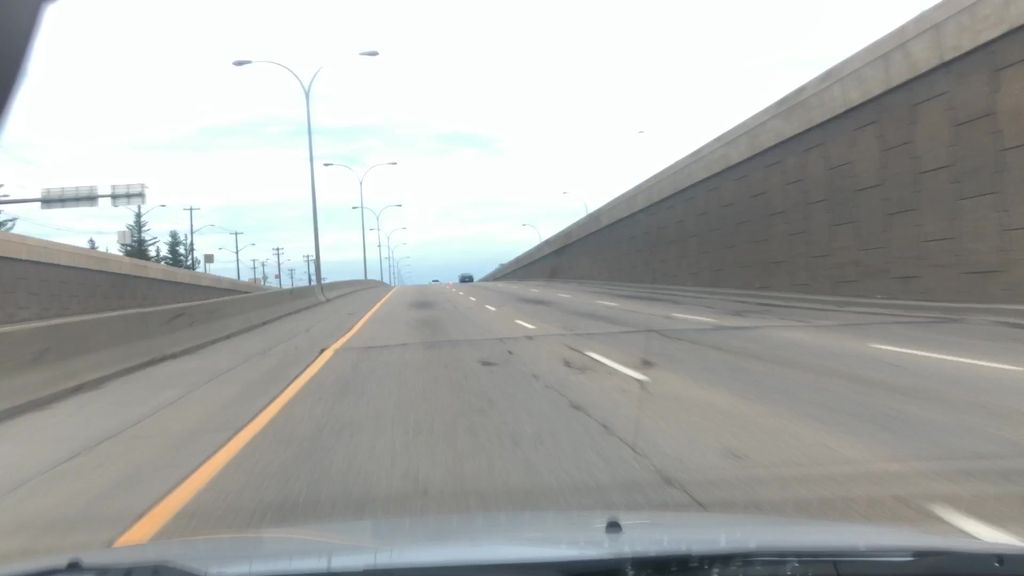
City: edmonton